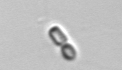
Label: Chaetoceros